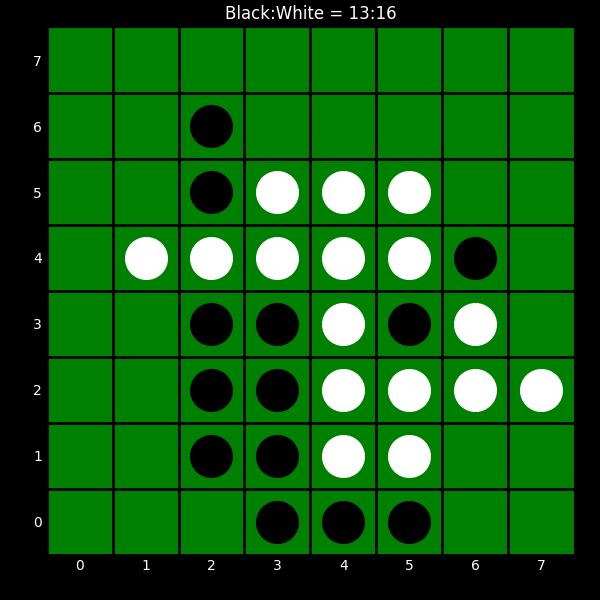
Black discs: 13
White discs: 16